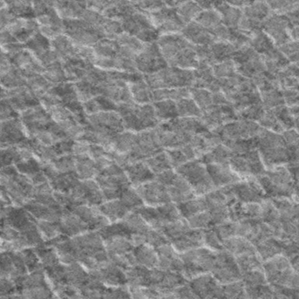
Label: frost